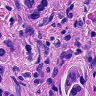
Metastatic tissue present: yes